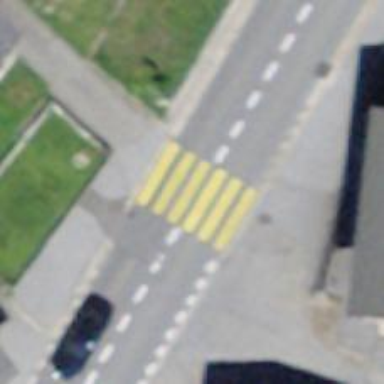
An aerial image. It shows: Uncontrolled zebra crossing on the road.